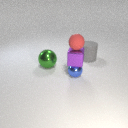
large green metal sphere in front of large gray rubber cylinder